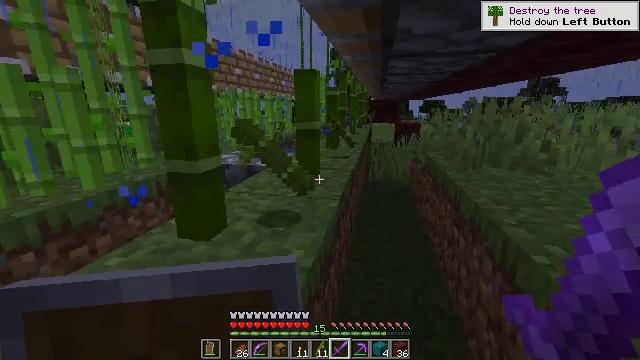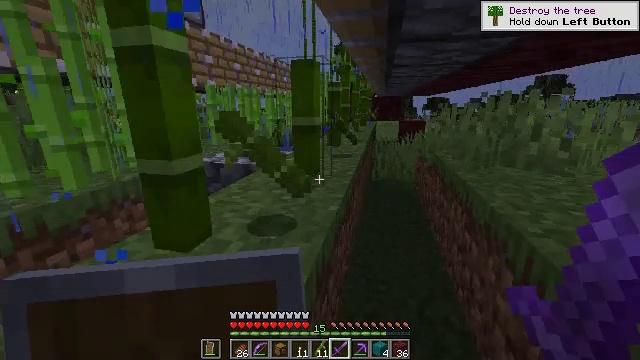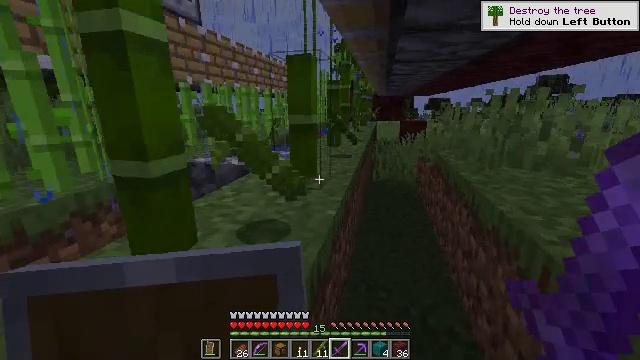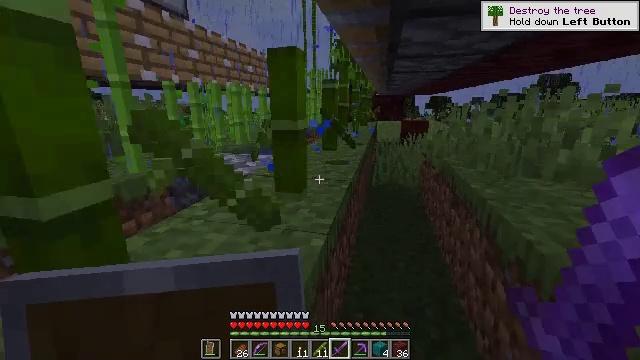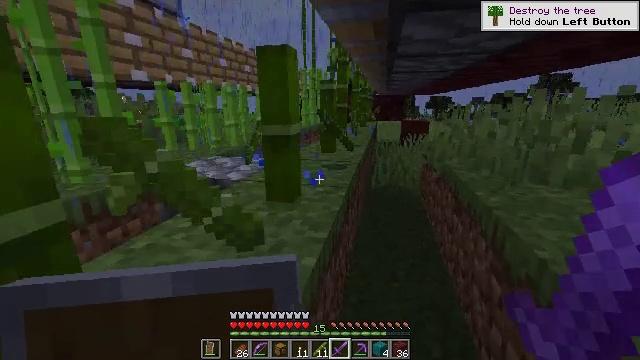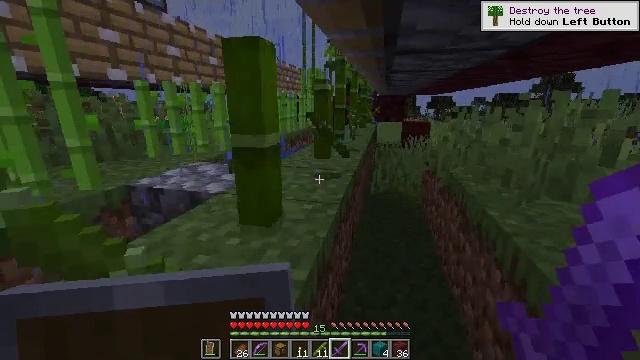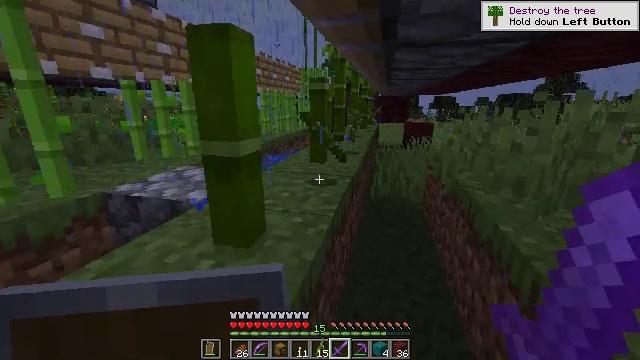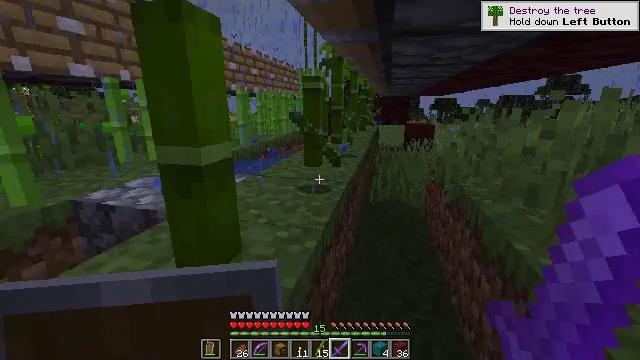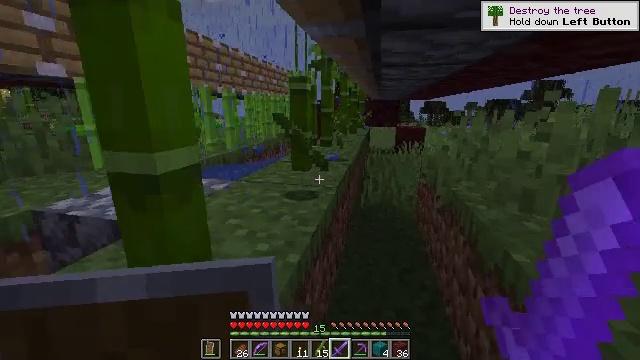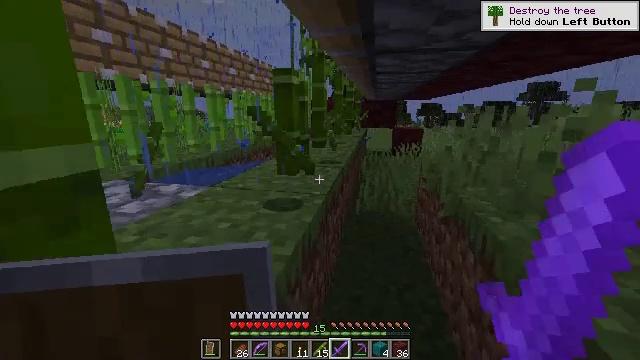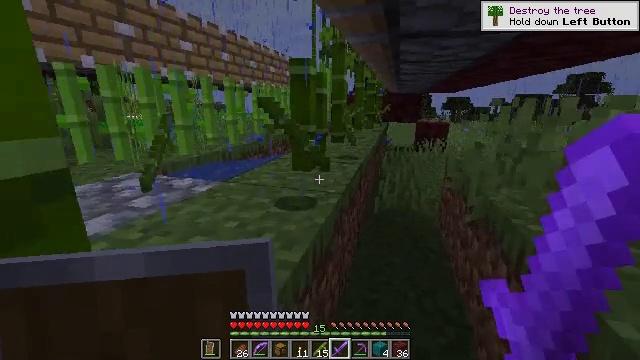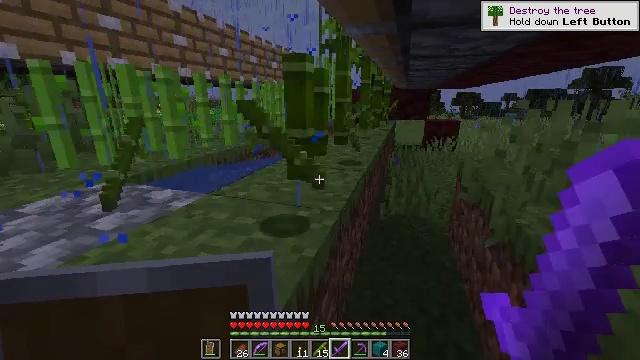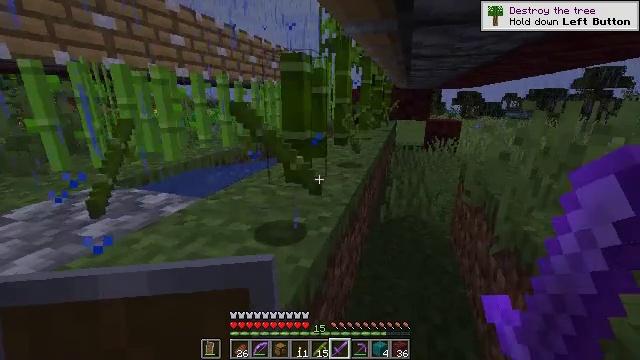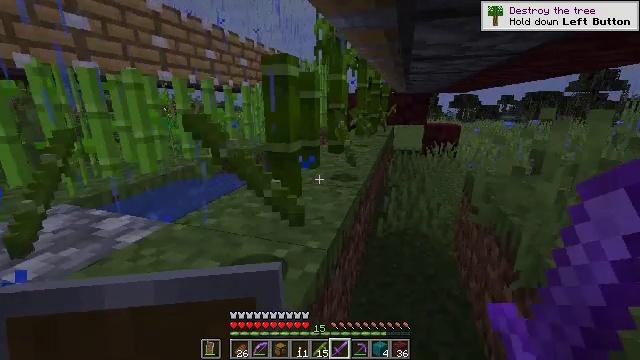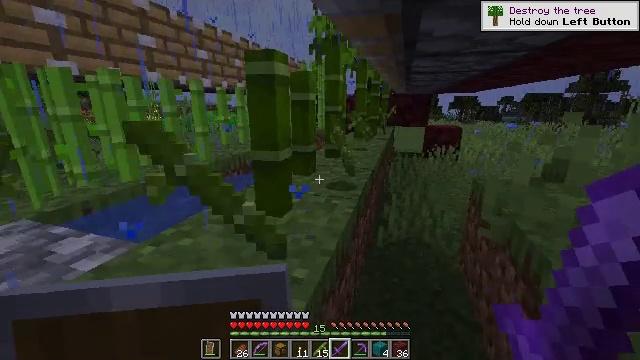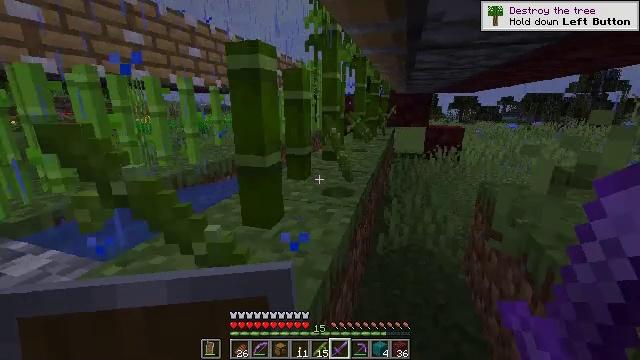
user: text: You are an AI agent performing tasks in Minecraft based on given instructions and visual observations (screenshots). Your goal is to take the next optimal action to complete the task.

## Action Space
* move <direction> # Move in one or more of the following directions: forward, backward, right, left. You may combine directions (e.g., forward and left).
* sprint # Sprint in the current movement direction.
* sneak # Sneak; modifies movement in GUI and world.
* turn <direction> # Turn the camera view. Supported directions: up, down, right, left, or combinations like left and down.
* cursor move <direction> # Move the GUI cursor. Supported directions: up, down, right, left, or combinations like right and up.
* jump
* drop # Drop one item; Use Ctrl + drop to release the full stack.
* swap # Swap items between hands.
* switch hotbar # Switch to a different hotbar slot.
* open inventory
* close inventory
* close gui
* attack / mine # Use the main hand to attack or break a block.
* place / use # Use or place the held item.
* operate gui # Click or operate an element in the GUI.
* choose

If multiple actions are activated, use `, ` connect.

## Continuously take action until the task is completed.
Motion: motion action
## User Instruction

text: Craft the ender eye using an ender pearl and blaze powder.
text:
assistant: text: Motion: move forward
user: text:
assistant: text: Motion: move forward
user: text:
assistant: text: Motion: move forward
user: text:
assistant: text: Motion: move forward
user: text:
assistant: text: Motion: move forward
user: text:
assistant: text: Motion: move forward
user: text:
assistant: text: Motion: move forward
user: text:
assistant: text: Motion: move forward, turn right
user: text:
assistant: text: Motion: move forward
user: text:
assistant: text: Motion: move forward, turn left and down
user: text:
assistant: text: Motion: move forward, turn left
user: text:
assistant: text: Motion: move forward
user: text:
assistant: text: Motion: move forward
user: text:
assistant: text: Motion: move forward
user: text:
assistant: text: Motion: move forward
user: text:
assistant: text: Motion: move forward
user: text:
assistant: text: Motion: move forward
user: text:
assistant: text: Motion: move forward
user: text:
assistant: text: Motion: move forward
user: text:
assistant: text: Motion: move forward
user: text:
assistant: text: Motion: move forward
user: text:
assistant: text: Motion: move forward
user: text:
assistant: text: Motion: move forward
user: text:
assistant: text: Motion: move forward
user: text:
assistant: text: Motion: move forward
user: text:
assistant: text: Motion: move forward
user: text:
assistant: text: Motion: move forward
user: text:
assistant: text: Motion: move forward
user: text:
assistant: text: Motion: move forward
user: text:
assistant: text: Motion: move forward